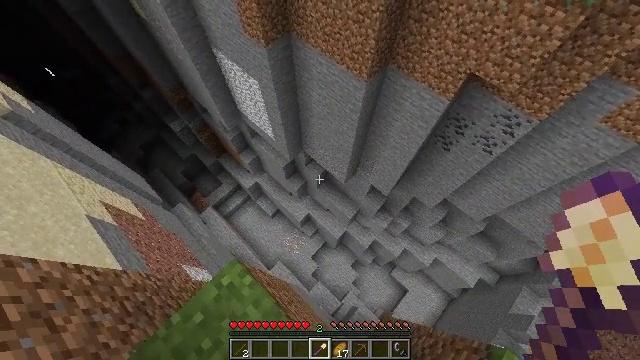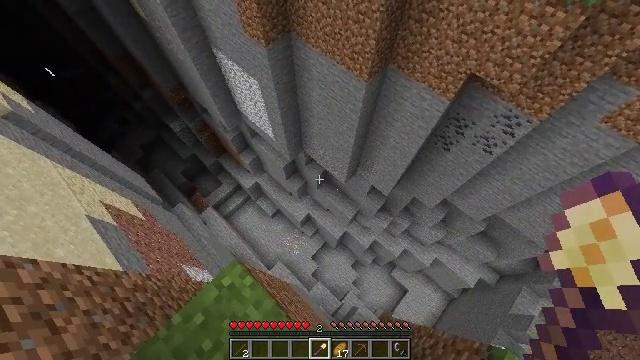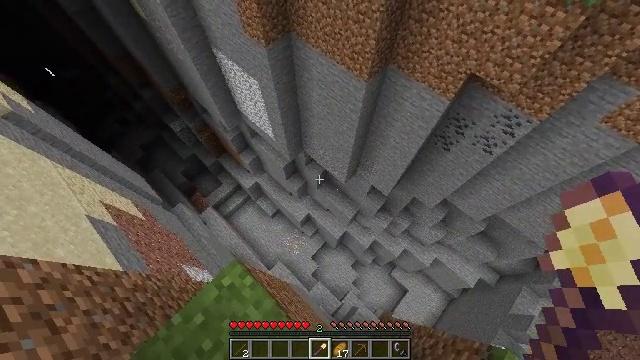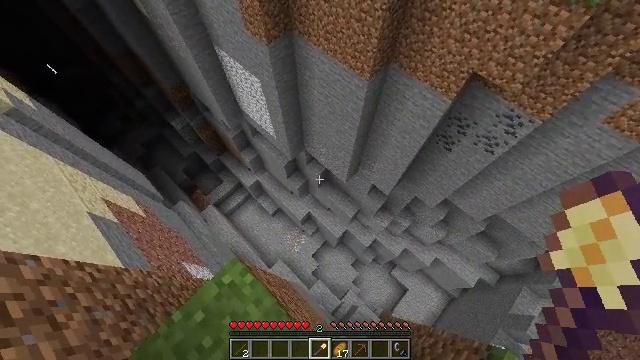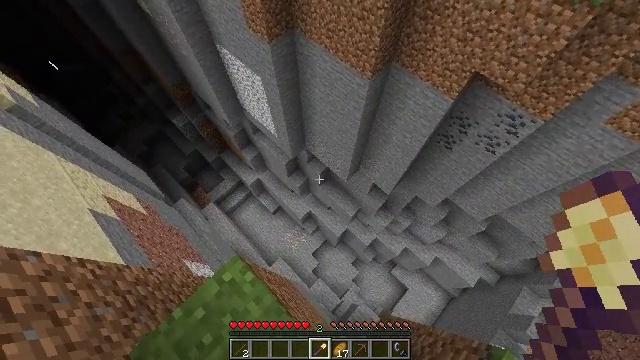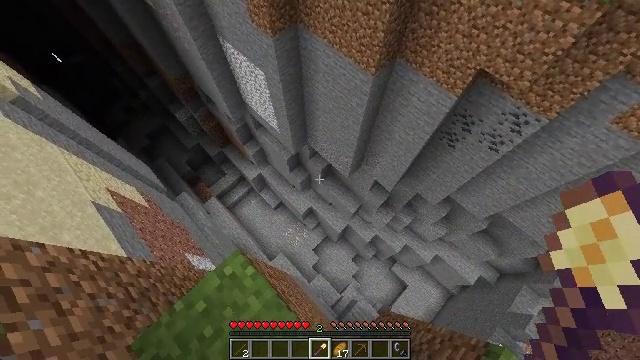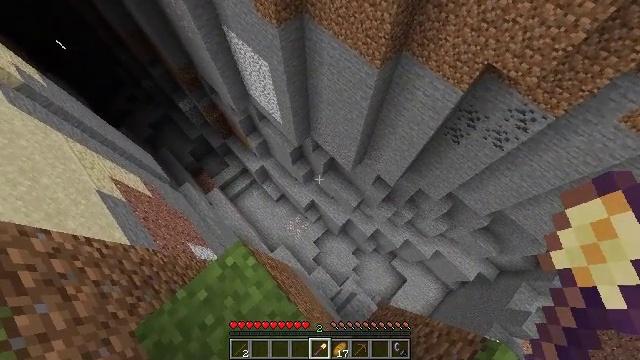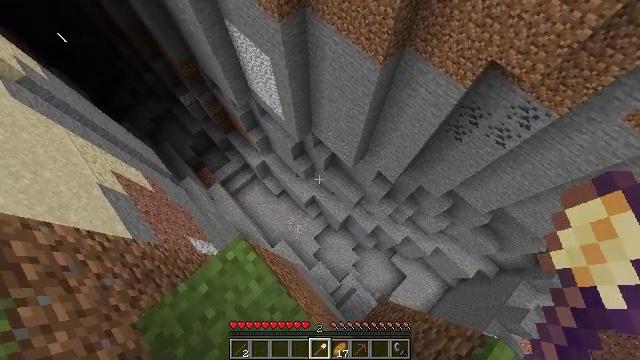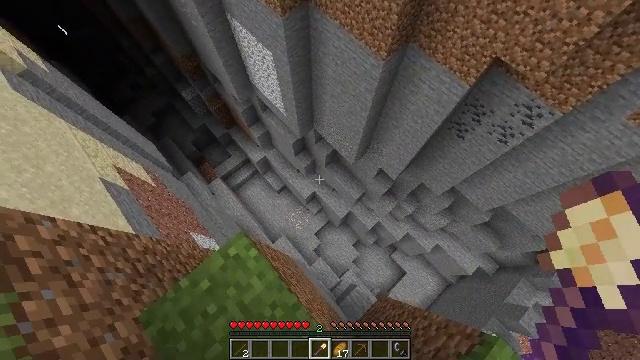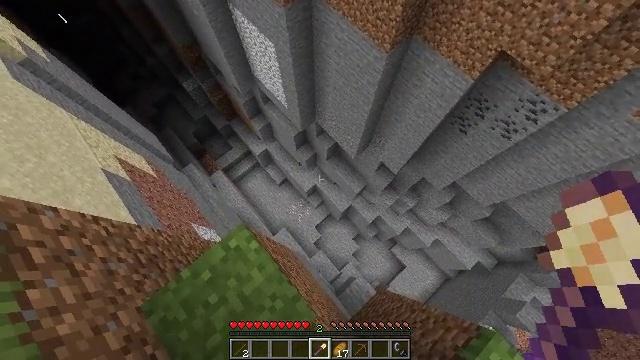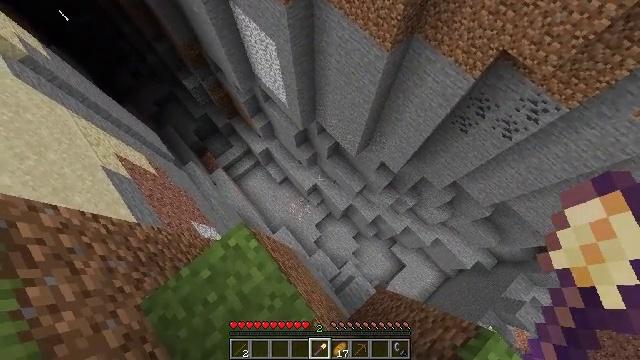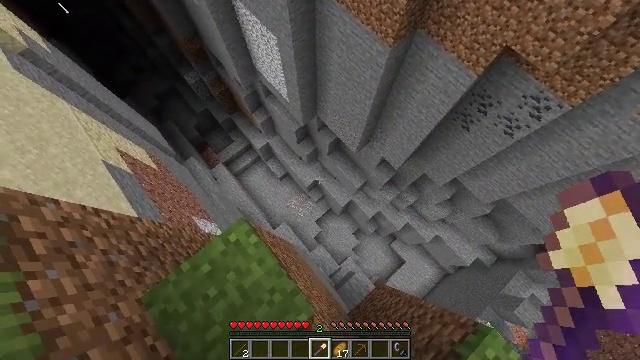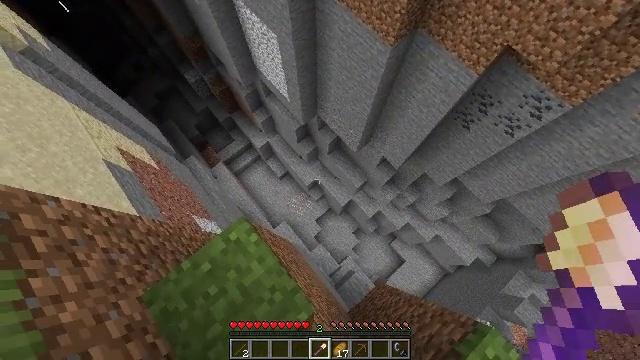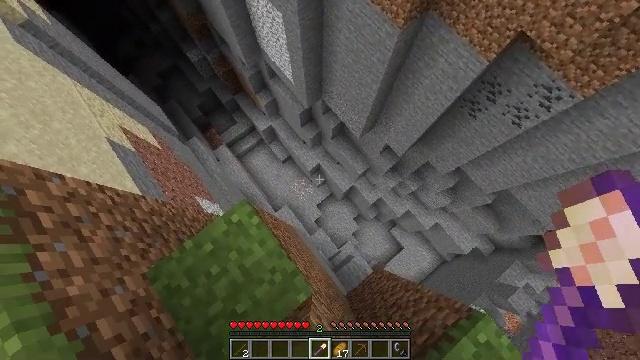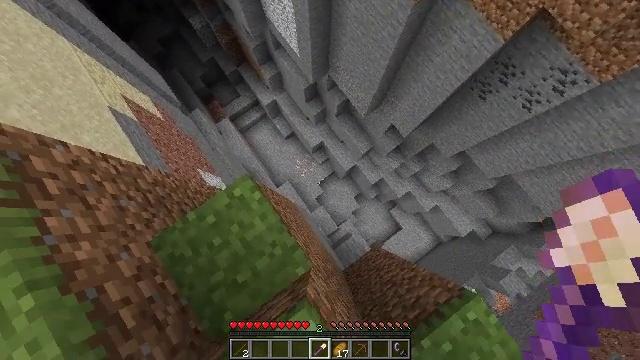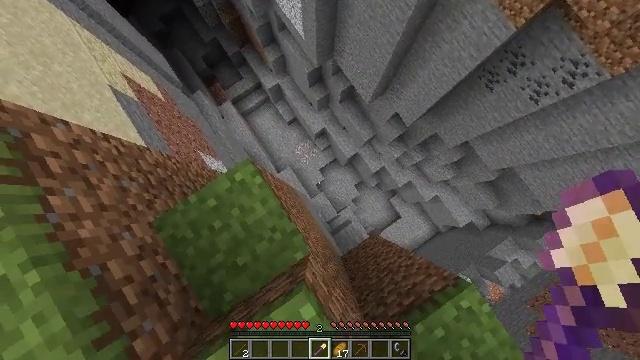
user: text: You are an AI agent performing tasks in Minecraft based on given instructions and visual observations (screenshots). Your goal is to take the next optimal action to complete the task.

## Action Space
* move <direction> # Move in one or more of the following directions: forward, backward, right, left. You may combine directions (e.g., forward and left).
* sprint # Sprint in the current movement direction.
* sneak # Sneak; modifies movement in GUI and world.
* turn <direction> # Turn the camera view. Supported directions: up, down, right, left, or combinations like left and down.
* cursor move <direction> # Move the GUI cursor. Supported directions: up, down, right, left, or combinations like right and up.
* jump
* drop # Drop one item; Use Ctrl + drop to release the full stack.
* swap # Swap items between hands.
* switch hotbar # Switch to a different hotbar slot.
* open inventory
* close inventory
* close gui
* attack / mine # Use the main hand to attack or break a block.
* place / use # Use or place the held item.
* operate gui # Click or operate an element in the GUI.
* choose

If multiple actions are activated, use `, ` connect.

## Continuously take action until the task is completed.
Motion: motion action
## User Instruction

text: Dig up the grass block for dirt.
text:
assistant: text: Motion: move forward, sneak
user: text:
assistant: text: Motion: move forward, sneak
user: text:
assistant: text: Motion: move forward, sneak
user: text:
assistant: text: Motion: move forward, sneak
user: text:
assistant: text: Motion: move forward, sneak
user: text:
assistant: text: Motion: move forward, sneak, turn left and down
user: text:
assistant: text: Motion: move forward, sneak
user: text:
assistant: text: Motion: move forward and move left, sneak
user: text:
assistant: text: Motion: move forward and move left, sneak, turn down
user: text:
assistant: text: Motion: move forward and move left, sneak
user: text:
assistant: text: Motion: move forward and move left, sneak
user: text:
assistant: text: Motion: move forward and move left, sneak
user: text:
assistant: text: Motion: move forward and move left, sneak, turn left and down
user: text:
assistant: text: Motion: move forward and move right, sneak, turn left and down
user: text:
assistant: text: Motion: move right, sneak, turn left and down
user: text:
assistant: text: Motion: move right, sneak, turn left and down
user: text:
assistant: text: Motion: move back and move right, sneak
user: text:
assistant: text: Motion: move back and move right, sneak
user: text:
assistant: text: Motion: move back and move left, sneak
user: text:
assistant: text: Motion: move back and move left, sneak
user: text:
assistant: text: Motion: move back and move left, sneak
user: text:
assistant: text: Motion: move back and move left, sneak
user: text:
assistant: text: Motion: move back and move left, sneak
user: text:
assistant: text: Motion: move back and move left, sneak, turn left and down
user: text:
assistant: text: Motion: move back and move left, sneak, turn left and down
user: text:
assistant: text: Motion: move back and move left, sneak, turn left and down
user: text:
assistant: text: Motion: move left, sneak, turn left
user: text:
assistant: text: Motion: move left, sneak, turn left and down
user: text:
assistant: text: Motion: move left, sneak
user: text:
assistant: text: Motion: move left, sneak, turn down